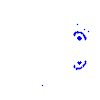
Particle: kaon